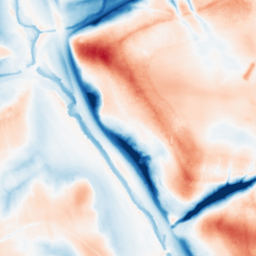
Category: multiscale
Decomposition family: dog_multiscale
Decomposition parameters: sigma_ratio: 2
n_scales: 5
base_sigma: 0.5
Upsampling method: quartic
Upsampling parameters: scale: 2
Upsampling scale: 2